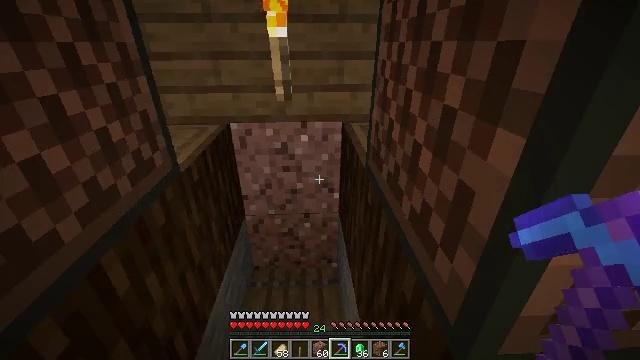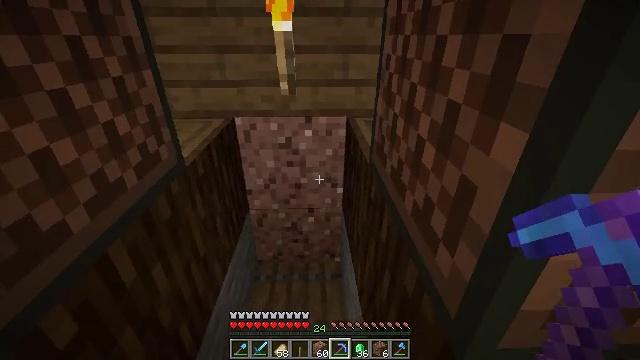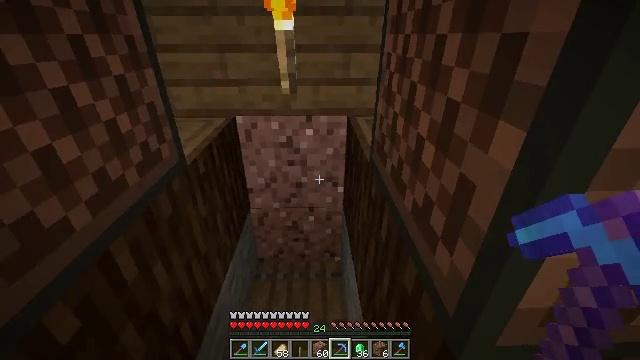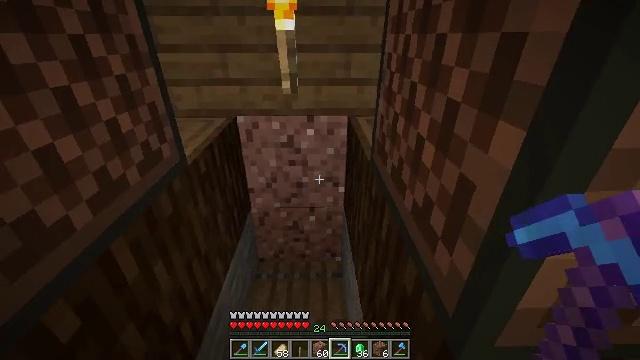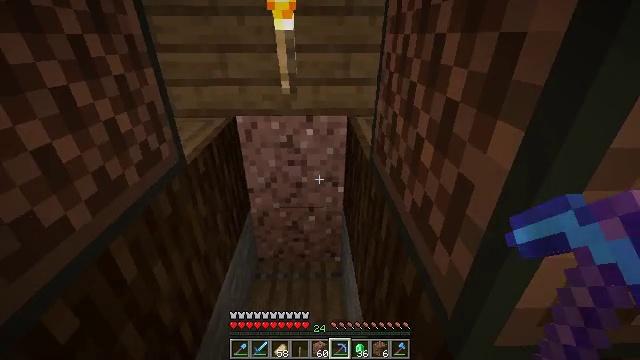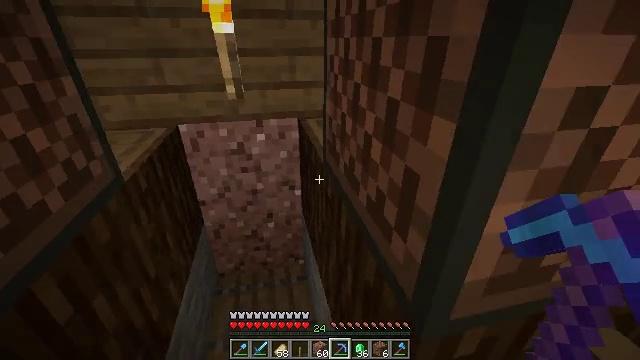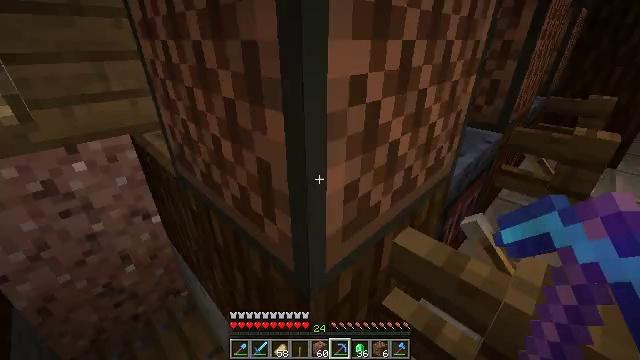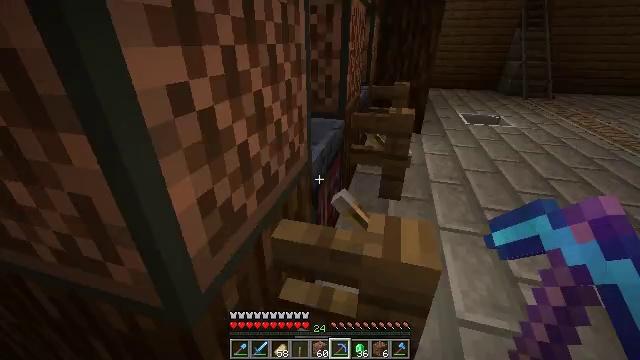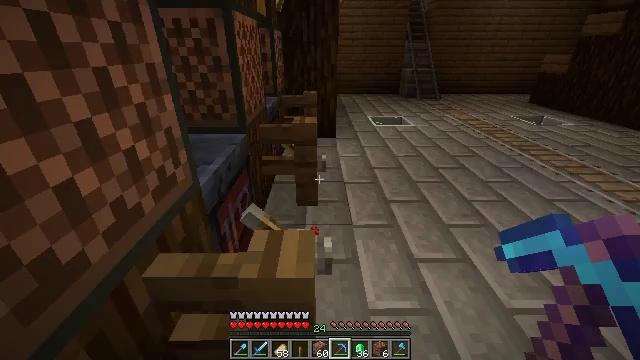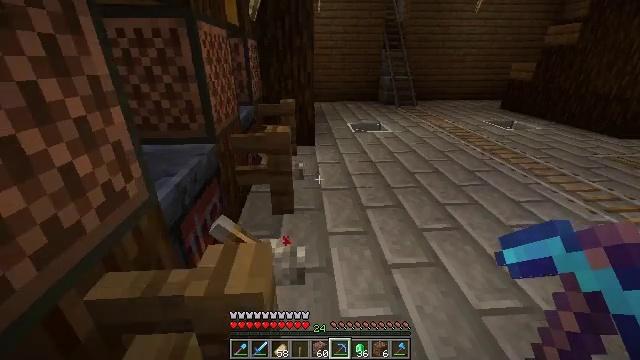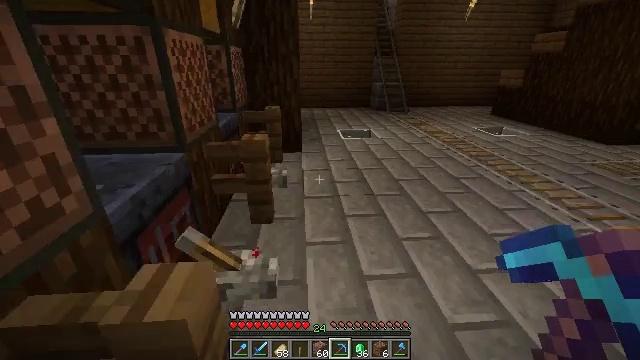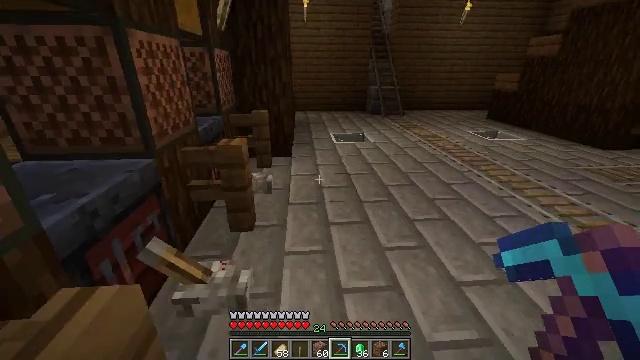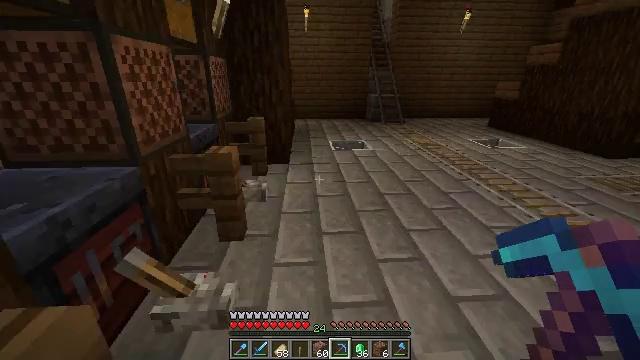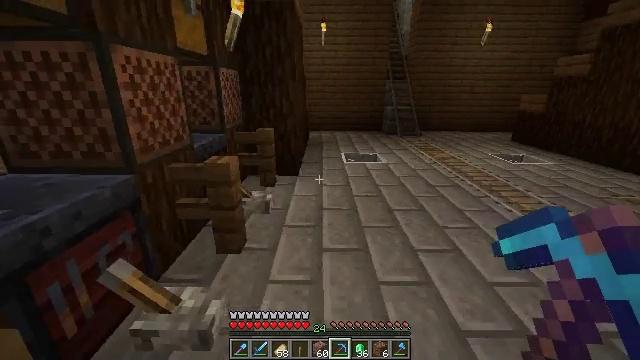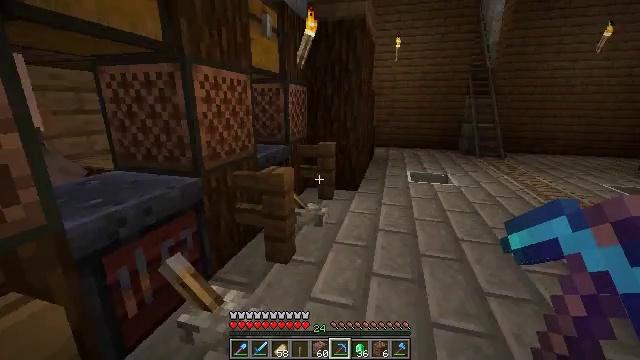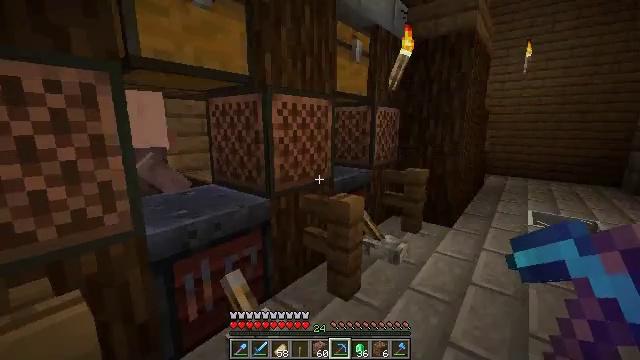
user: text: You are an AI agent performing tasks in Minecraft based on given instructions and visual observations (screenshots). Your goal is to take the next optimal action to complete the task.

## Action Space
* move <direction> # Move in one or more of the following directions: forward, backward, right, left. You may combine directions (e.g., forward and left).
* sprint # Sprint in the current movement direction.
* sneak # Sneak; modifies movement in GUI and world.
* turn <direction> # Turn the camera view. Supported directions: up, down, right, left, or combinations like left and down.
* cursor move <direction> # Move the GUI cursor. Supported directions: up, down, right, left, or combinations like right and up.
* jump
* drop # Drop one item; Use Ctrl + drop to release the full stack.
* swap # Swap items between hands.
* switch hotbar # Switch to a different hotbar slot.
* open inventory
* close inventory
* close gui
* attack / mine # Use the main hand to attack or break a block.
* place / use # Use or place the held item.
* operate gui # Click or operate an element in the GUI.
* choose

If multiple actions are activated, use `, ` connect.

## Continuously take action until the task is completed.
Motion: motion action
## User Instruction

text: Make a diamond shovel using diamonds and a stick.
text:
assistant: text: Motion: turn left and down
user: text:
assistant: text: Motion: no_op
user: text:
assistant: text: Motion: no_op
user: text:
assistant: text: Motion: no_op
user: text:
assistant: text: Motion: turn right
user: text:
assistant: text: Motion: move right, turn right
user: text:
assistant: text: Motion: move right, turn right
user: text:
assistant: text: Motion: move right, turn right and up
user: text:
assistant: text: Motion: move right, turn right and up
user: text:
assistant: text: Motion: move forward and move right, turn up
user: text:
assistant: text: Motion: move forward and move right
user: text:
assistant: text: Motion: move forward and move right, turn up
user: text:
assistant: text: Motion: move forward and move right, turn left and up
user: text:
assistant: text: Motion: move forward and move right, turn left and up
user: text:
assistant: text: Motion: move forward and move right, turn left and up
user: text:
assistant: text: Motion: move forward and move right, turn left and up
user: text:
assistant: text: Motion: move forward and move right, turn left and up
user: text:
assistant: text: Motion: move forward and move right, turn left and up
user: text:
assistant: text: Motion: move right, turn left
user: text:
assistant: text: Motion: no_op
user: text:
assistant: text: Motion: no_op
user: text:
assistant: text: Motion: no_op
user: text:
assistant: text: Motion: turn left
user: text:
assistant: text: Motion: move forward
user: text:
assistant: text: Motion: move forward
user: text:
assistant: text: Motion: move forward
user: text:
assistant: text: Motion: move forward
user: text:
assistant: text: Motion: move forward, turn right
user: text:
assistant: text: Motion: move forward and move right, turn right and down
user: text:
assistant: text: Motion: move forward and move right, turn right and down